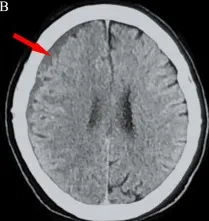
Neuroimaging findings for Patient 2. (B) The hematoma was significantly absorbed after 2 weeks of conservative treatment.
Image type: radiology (ct)